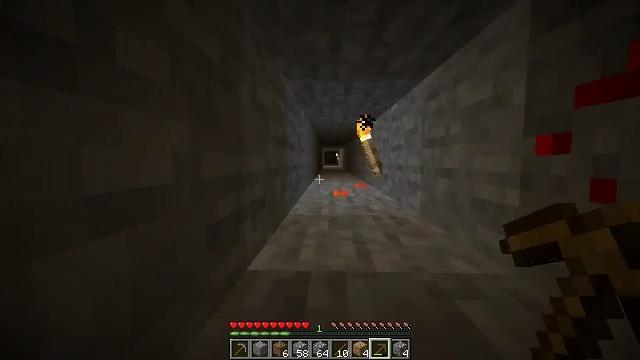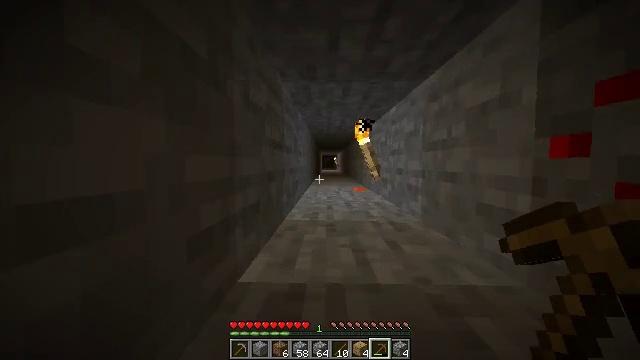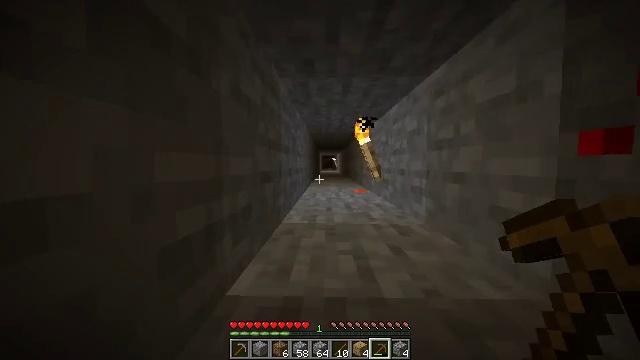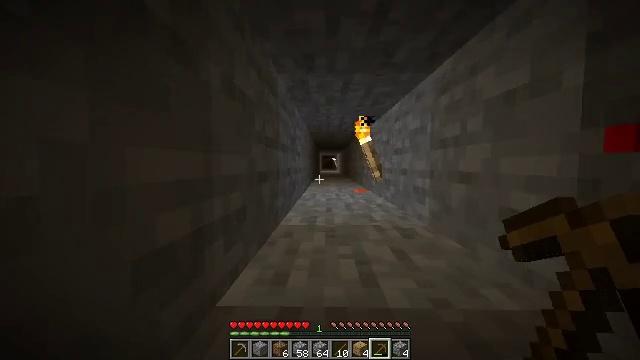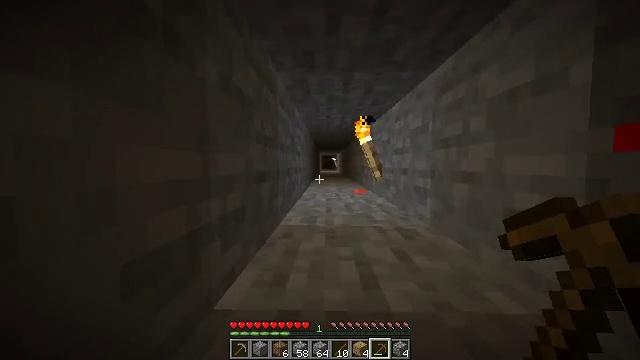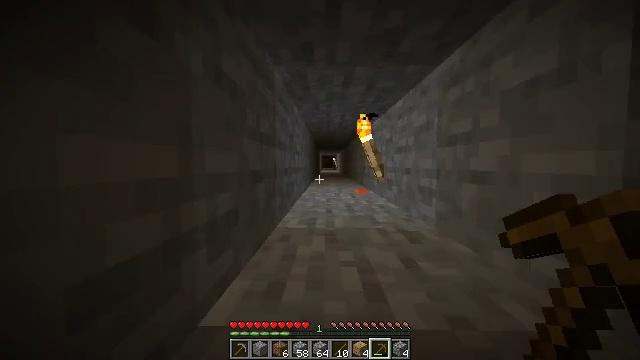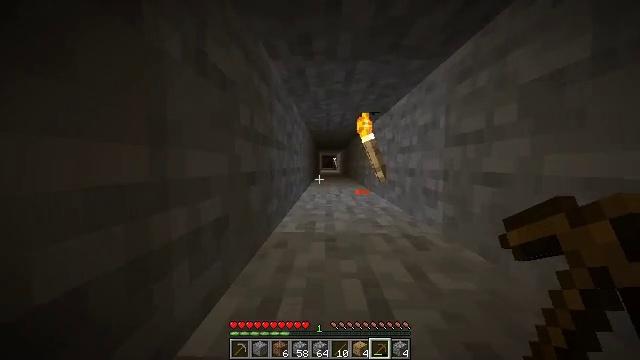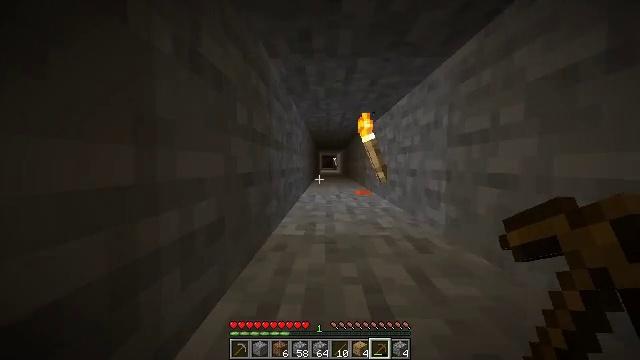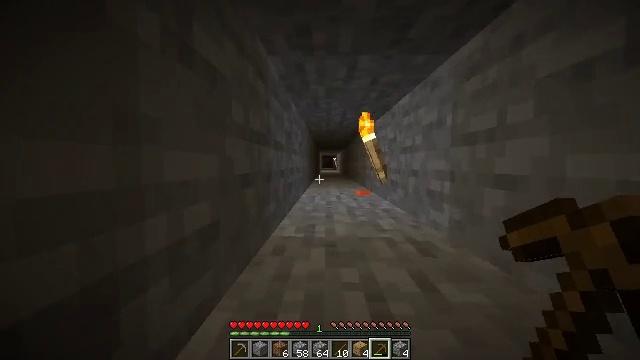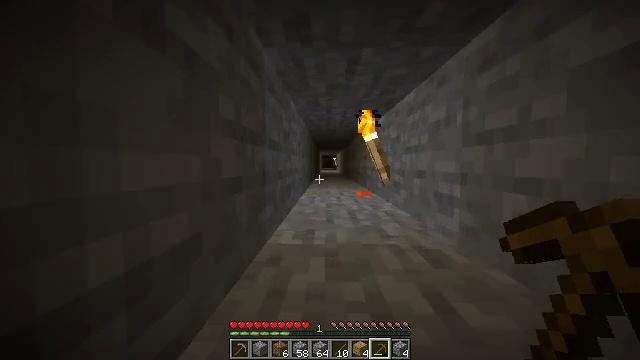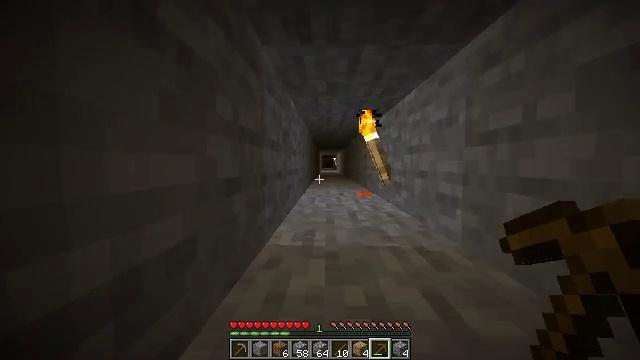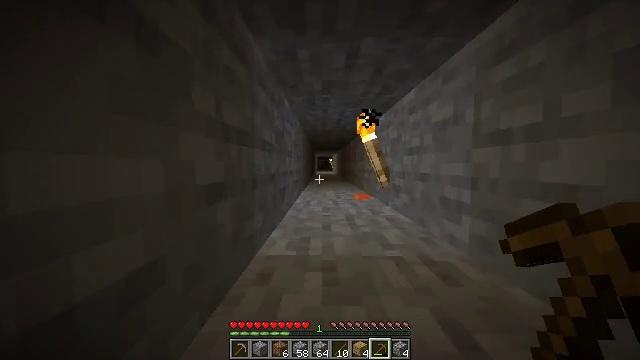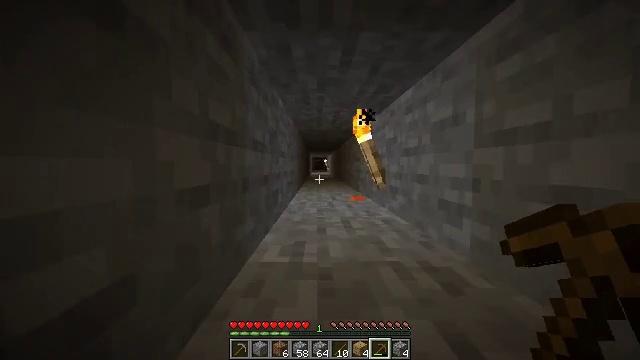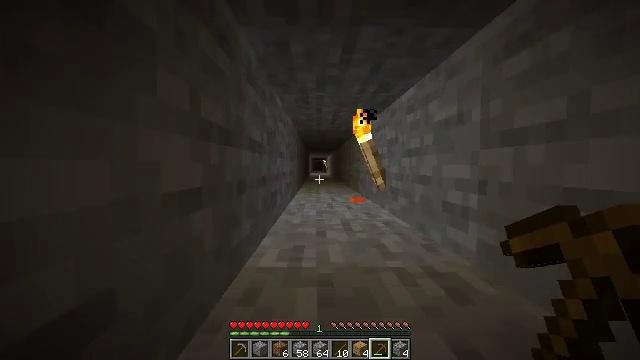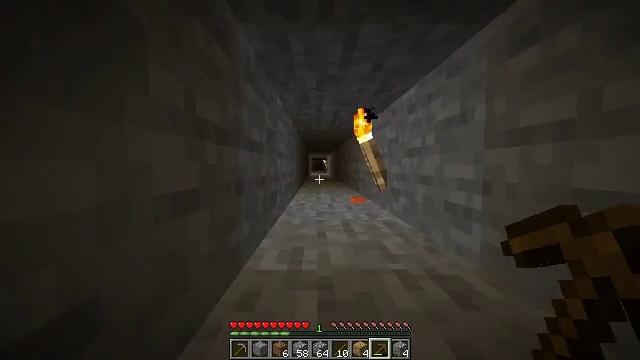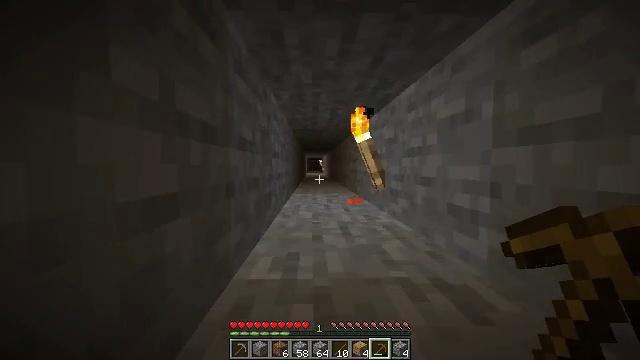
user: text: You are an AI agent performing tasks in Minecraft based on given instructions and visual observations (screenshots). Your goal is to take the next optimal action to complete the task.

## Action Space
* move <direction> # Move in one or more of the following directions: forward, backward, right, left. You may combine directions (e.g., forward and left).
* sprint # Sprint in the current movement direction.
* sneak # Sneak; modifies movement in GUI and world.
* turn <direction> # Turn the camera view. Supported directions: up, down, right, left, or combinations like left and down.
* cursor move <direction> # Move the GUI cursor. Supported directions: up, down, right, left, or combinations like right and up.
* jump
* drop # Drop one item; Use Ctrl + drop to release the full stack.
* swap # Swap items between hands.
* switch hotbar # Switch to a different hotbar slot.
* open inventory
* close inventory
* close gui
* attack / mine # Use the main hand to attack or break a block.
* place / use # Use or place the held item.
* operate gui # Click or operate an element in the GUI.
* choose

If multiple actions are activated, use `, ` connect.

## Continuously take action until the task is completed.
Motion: motion action
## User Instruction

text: Destroy the wall torch to gather it.
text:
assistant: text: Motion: move forward
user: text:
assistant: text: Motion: move forward
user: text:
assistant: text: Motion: move forward
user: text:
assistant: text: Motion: move forward
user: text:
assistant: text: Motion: move forward
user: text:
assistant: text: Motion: move forward
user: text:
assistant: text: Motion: move forward
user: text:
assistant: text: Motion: move forward
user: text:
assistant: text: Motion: move forward
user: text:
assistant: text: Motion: move forward
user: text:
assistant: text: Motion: move forward
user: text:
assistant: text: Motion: move forward, turn right
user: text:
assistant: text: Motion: move forward
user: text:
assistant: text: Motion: move forward
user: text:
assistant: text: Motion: move forward
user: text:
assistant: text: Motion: move forward, turn right
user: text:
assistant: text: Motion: move forward, turn right
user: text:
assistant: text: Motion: move forward
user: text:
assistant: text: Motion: move forward
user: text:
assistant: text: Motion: move forward, turn right
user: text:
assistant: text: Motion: move forward
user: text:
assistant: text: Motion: move forward
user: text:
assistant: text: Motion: move forward, turn right
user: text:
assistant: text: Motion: move forward, turn right and up
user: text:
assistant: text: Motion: move forward, turn right
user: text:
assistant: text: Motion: move forward
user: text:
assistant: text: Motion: move forward
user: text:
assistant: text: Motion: move forward, turn right
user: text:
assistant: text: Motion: move forward
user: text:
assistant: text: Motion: move forward